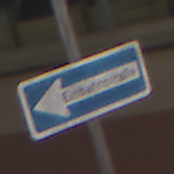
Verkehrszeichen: EinbahnstrasseLinksweisend
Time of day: Night
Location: Outdoor (Urban)
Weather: PartlyCloudy
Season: NotSpecified
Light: Artificial